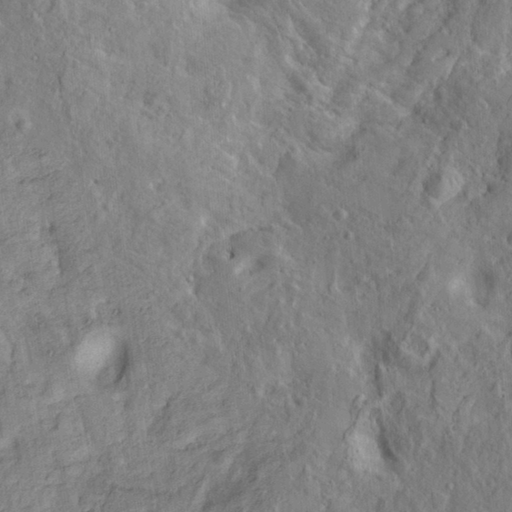
Objects detected: cone, cone, cone